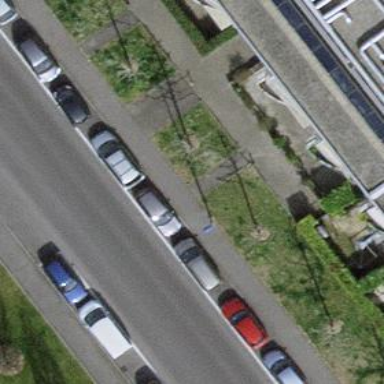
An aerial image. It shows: Street-side parking with parallel orientation.